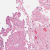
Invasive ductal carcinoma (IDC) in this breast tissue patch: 0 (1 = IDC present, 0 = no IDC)